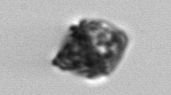
Label: Kryptoperidinium_triquetrum